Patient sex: M
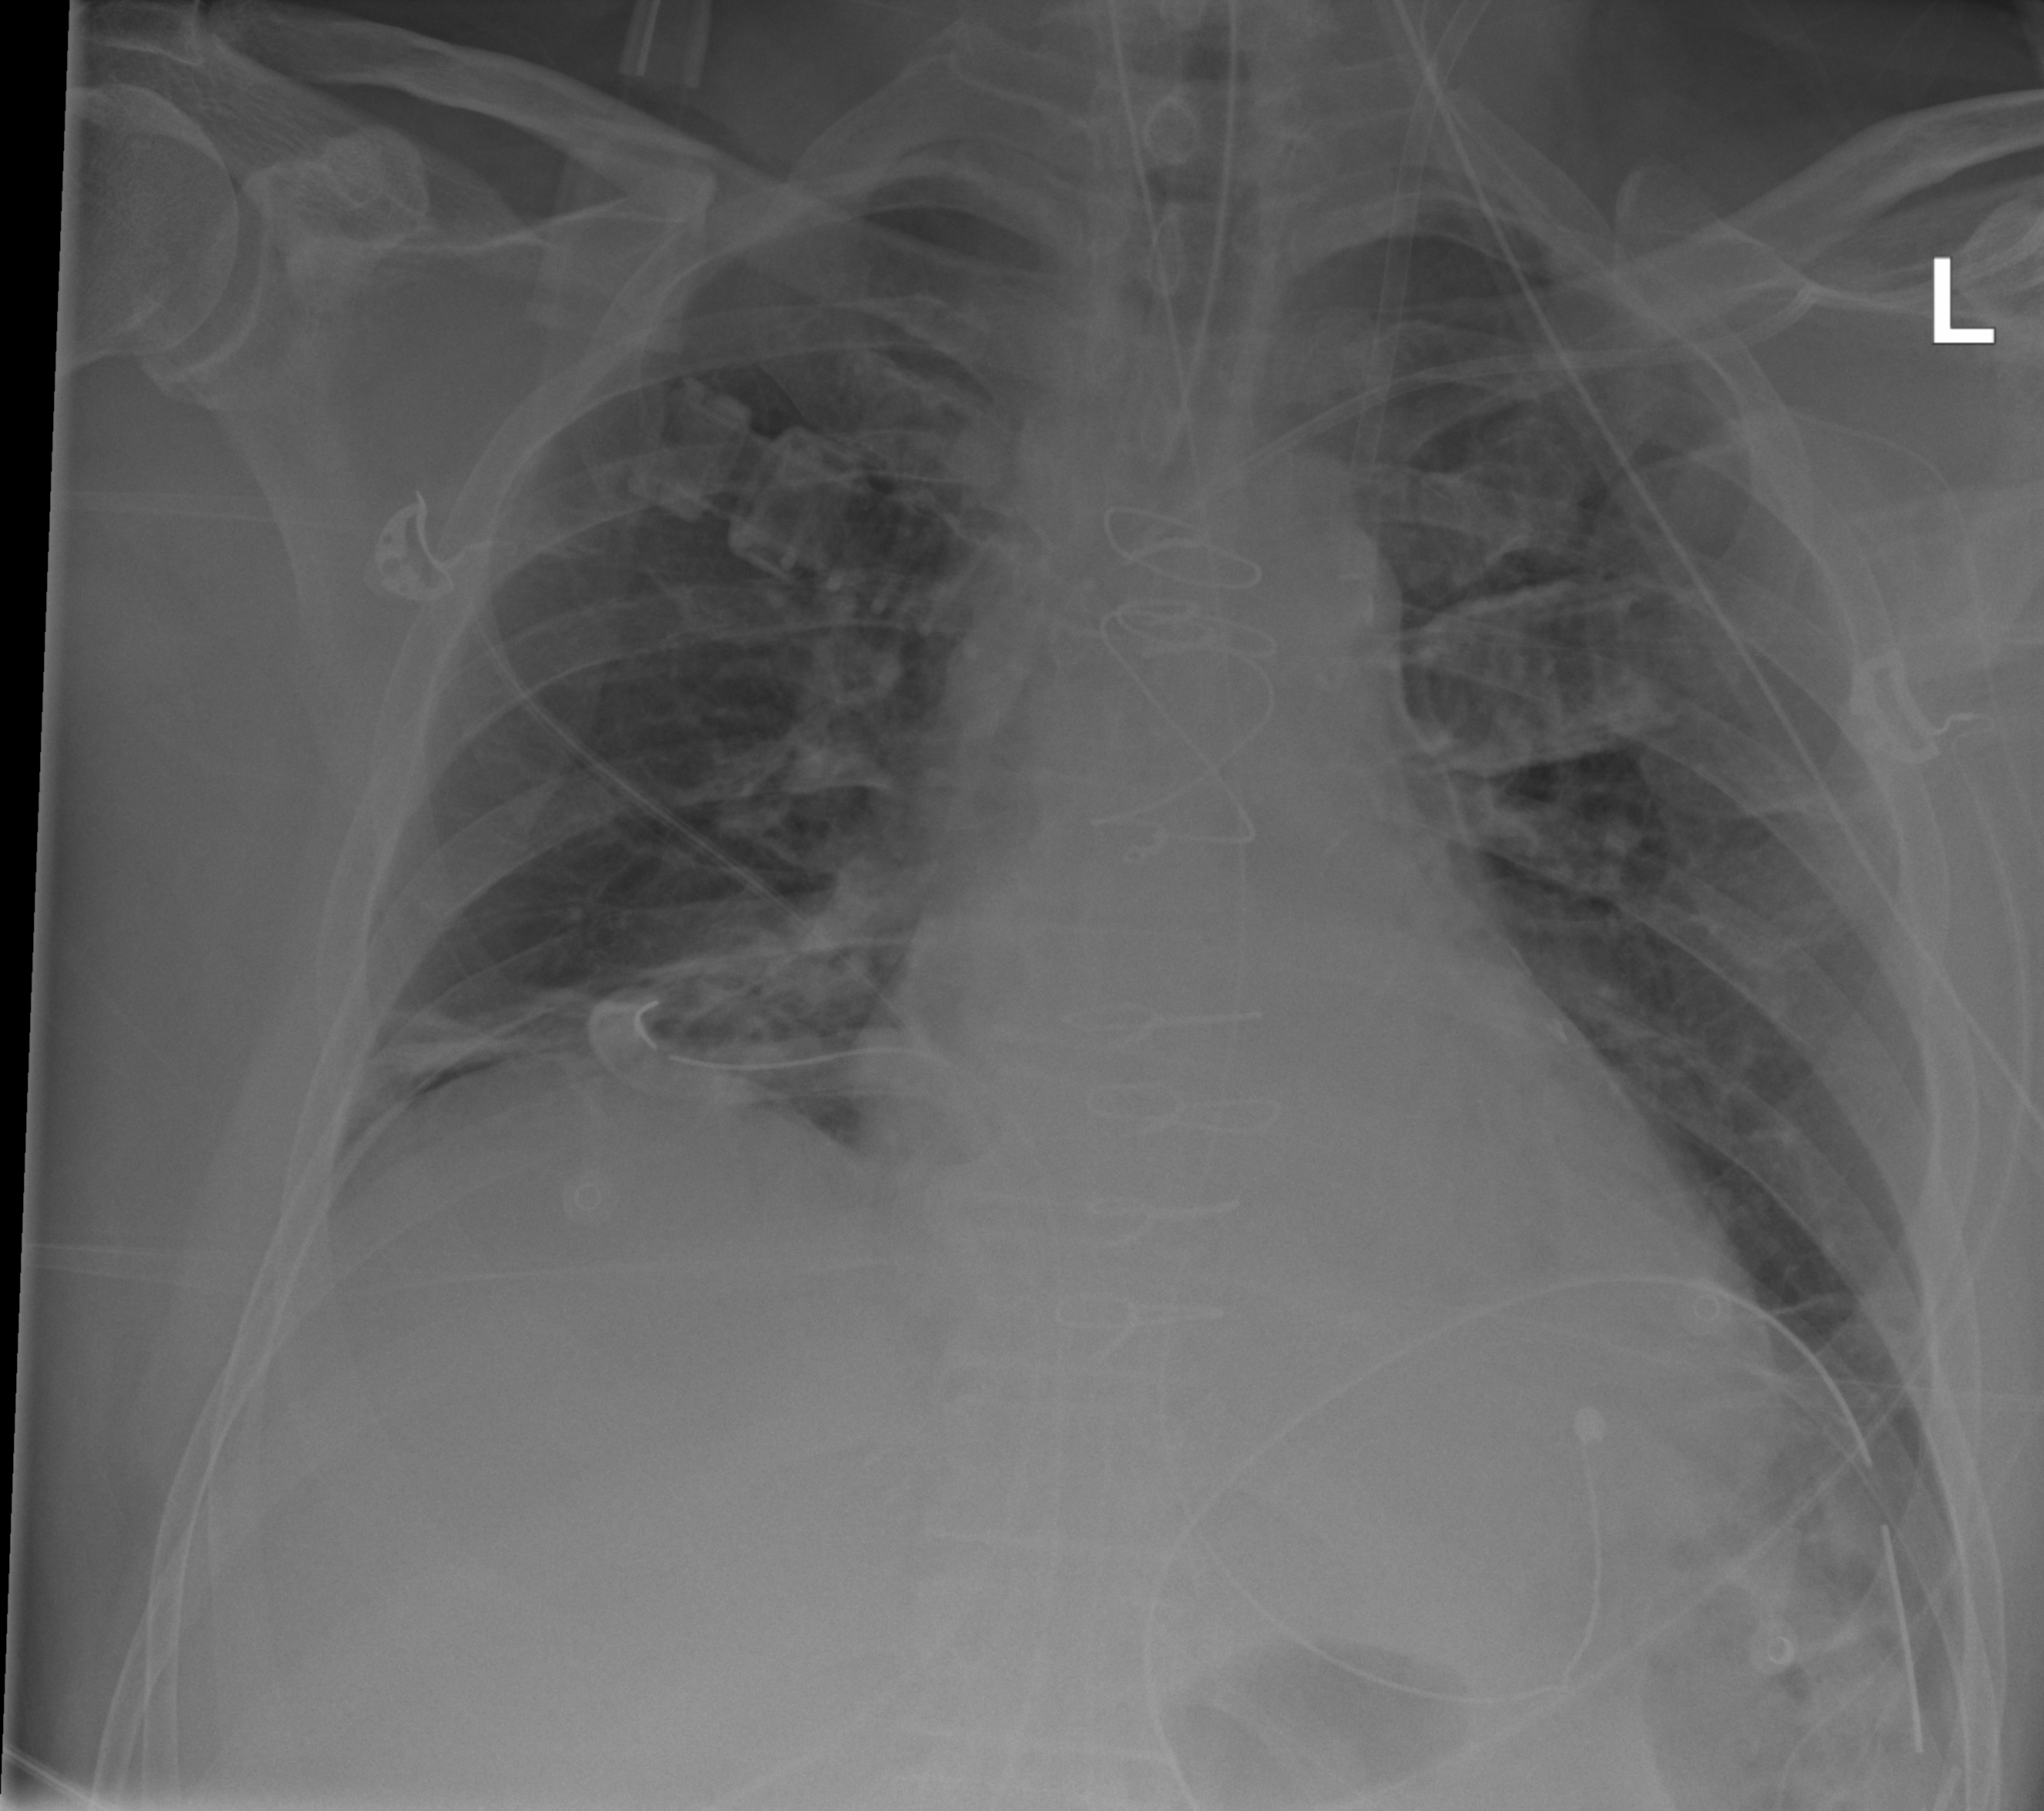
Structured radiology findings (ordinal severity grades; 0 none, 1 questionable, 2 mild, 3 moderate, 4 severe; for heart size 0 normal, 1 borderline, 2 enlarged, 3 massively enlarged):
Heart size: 2
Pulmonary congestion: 0
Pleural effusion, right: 0
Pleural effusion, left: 0
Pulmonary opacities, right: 2
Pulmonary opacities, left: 0
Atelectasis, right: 3
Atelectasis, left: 1